Question: I'm currently trying to automate a date picker, using JavaScript. The date picker contains a header element, displaying the current month and year.

What I'm trying to achieve is a way to continuously click the date picker's "Back" button until the month and year in the header corresponds to the month and year of the given date value.
At first I thought this could be done with a simple while loop, but because while loops freeze all other JavaScript code execution on the page until the loop is finished (and the back button requires JS for navigation), attempting this will simply freeze the page altogether.
Here's the (non-working) code that I've written:
'''
(function() {
function checkDatePickerHeader(selector) {
var date = document.querySelector(selector).innerText;
date = new Date(date);
return date;
}
var datePickerHeaderSelector = "#body > div.daterangepicker.dropdown-menu.opensleft.show-calendar > div.calendar.left > div > table > thead > tr:nth-child(1) > th.month";
var datePickerBackButton = document.querySelector("#body > div.daterangepicker.dropdown-menu.opensleft.show-calendar > div.calendar.left > div > table > thead > tr:nth-child(1) > th.prev.available");
var targetDate = new Date("2016-12-01");
var datePickerDate;
datePickerDate = checkDatePickerHeader(datePickerHeaderSelector);
// click until correct year
while (targetDate.getFullYear() < datePickerDate.getFullYear()) {
datePickerBackButton.click();
// update datePickerDate with new header value
datePickerDate = checkDatePickerHeader(datePickerHeaderSelector);
}
// then click until correct month
while (targetDate.getMonth() < datePickerDate.getMonth()) {
datePickerBackButton.click();
datePickerDate = checkDatePickerHeader(datePickerHeaderSelector);
}
})();
'''
What I've found after investigating is that re-working the while loop(s) into a function and then calling said function with a timeout may work, but I'm unsure of how to repeatedly call the function until the condition has been met.
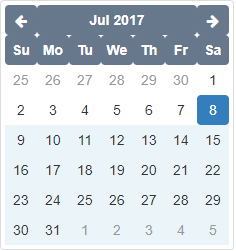
Answer: After some advice from friends and a bit of tinkering, I solved the problem! 'setInterval' was indeed what I needed to use in this case. Here's the working code:
'''
(function() {
function checkDatePickerHeader(selector) {
var date = document.querySelector(selector).innerText;
date = new Date(date);
return date;
}
// clear then set back button again, as it loses it when it's clicked
function resetBackButton() {
datePickerBackButton = document.querySelector("#body");
datePickerBackButton = document.querySelector("#body > div.daterangepicker.dropdown-menu.opensleft.show-calendar > div.calendar.left > div > table > thead > tr:nth-child(1) > th.prev.available");
}
function clickIfDatesDoNotMatch() {
datePickerDate = checkDatePickerHeader(datePickerHeaderSelector);
if (targetDate.getFullYear() < datePickerDate.getFullYear() || targetDate.getMonth() < datePickerDate.getMonth()) {
datePickerBackButton.click();
resetBackButton();
} else {
clearInterval(funcInterval);
}
}
var datePickerHeaderSelector = "#body > div.daterangepicker.dropdown-menu.opensleft.show-calendar > div.calendar.left > div > table > thead > tr:nth-child(1) > th.month";
var datePickerBackButton = document.querySelector("#body > div.daterangepicker.dropdown-menu.opensleft.show-calendar > div.calendar.left > div > table > thead > tr:nth-child(1) > th.prev.available");
var targetDate = new Date("2016-12-01");
var datePickerDate;
var funcInterval = setInterval(clickIfDatesDoNotMatch, 1000);
})();
'''
The above code will run the clickIfDatesDoNotMatch function once per second. If the dates don't match, the function will click the back button (then reassign the back button element to the datePickerBackButton variable, as it seems to lose track of it when elements are changed on the page after the click), repeating this process until the dates match.